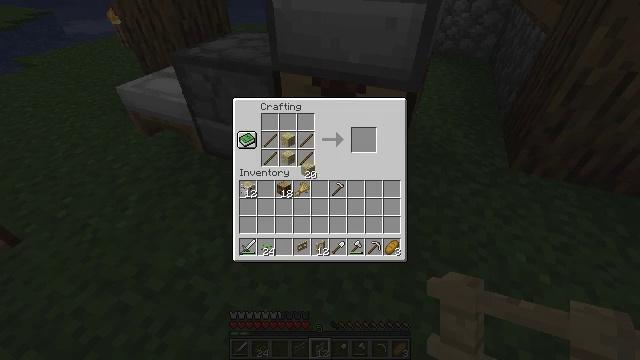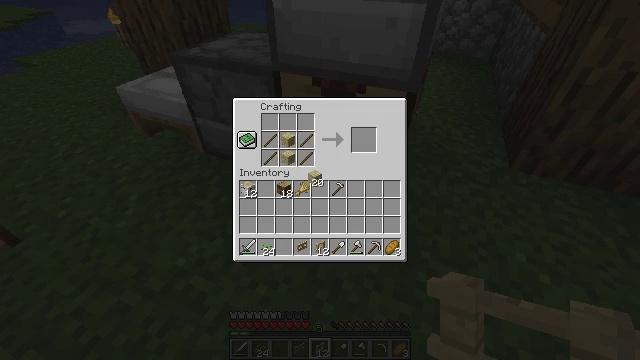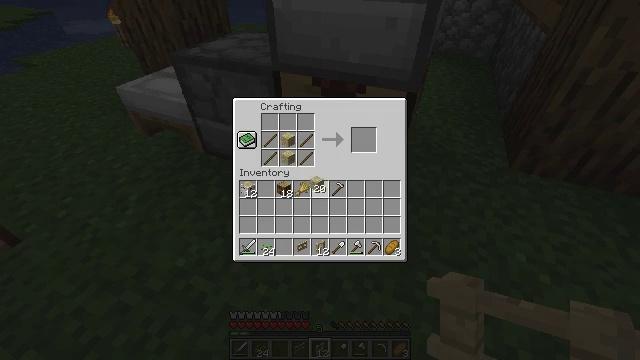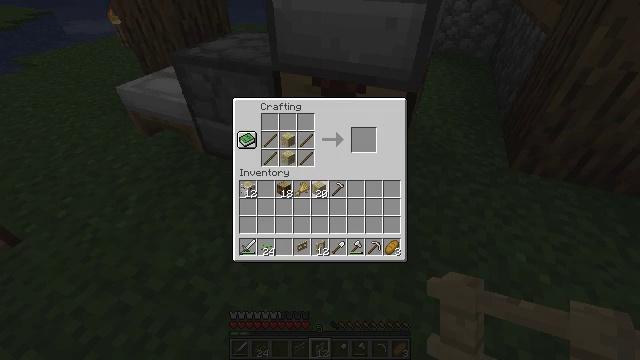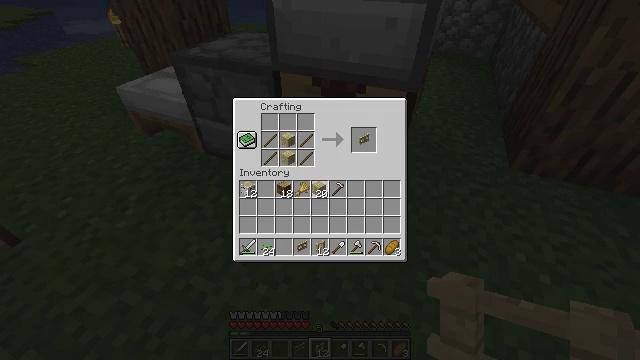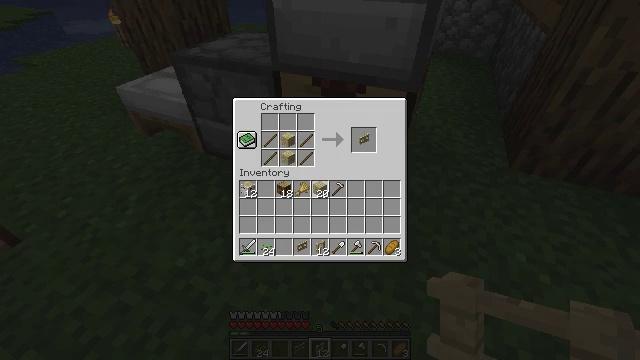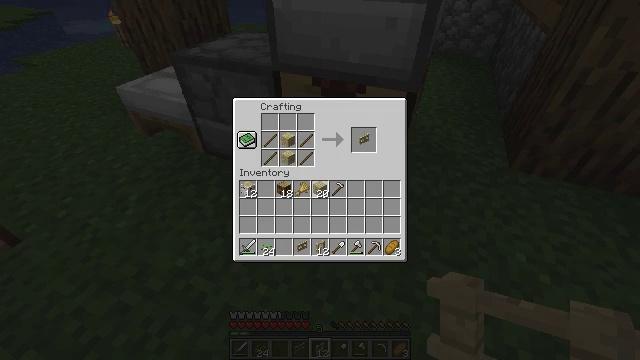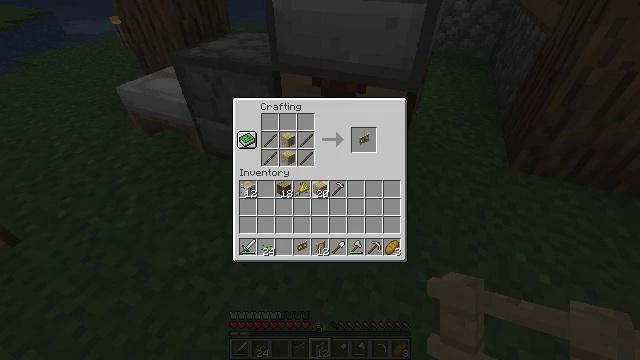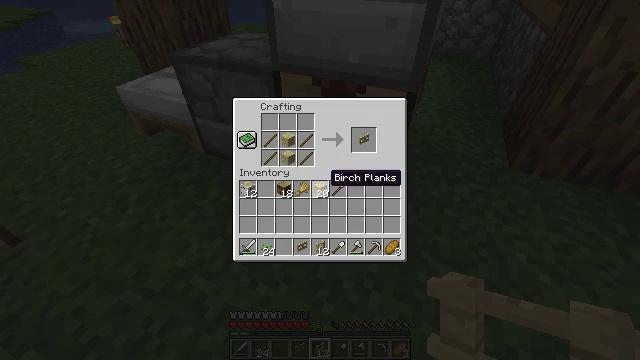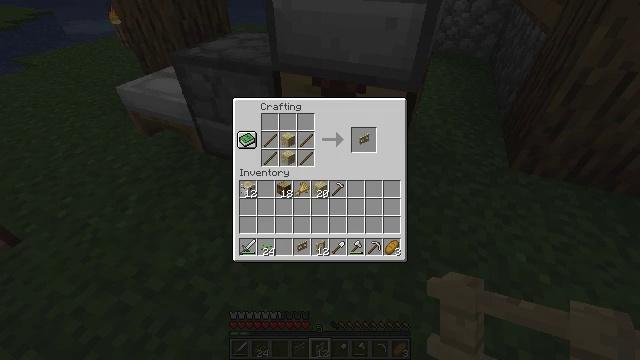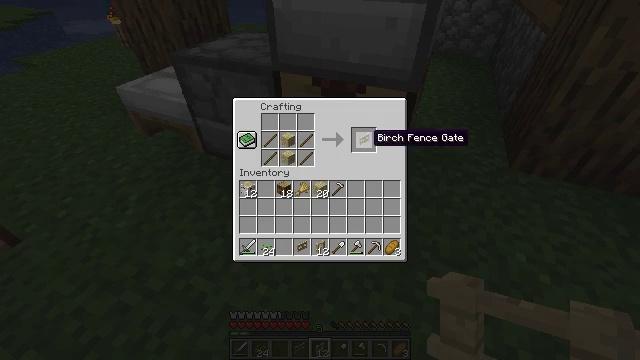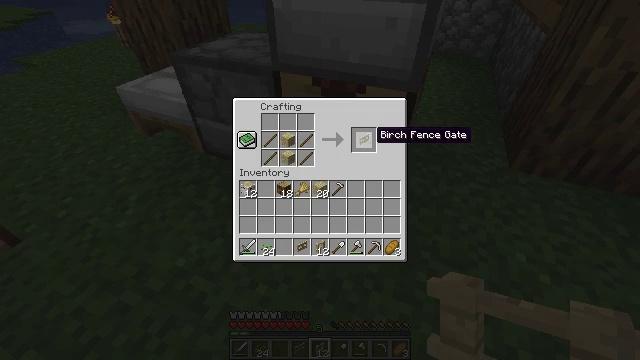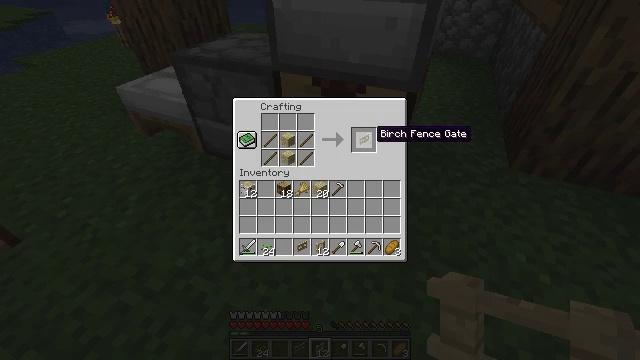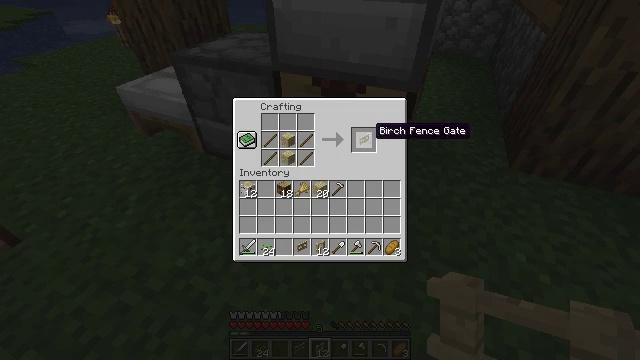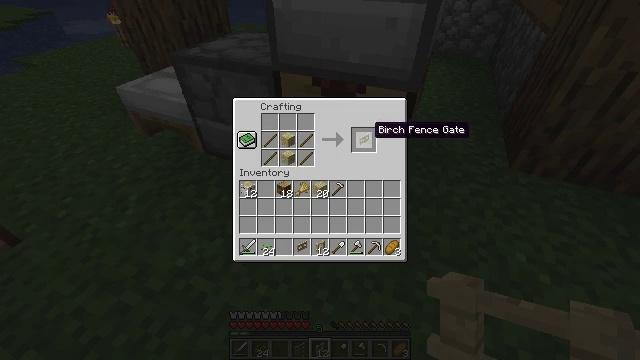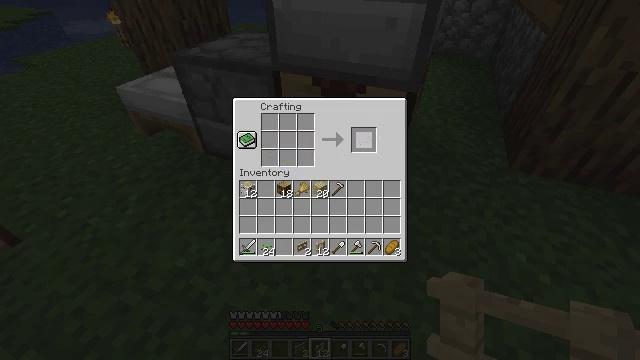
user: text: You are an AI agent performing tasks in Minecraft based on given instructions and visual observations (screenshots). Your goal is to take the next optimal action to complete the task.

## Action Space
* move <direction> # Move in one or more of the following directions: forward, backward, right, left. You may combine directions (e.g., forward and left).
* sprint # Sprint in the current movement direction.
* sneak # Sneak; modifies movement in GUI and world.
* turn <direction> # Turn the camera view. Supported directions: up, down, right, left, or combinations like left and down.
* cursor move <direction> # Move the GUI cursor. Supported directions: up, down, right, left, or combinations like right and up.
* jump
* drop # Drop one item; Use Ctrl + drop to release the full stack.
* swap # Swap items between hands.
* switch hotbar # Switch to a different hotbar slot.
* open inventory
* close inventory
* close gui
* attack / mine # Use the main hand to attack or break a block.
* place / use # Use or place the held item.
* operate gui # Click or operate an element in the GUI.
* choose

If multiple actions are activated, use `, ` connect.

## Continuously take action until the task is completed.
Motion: motion action
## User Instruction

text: Craft the birch fence gate using the crafting table.
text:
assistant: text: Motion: cursor move right and down
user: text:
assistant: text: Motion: no_op
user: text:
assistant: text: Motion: no_op
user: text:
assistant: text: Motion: no_op
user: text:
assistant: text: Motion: no_op
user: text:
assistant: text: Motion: operate gui
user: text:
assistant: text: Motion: operate gui
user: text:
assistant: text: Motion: no_op
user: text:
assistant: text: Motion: cursor move right and up
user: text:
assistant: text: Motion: cursor move right and up
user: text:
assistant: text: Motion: no_op
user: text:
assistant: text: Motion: no_op
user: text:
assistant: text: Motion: sneak
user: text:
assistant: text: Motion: sneak
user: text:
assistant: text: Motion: sneak, operate gui
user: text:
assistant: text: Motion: sneak, operate gui
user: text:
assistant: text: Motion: sneak, operate gui
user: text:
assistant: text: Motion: sneak, cursor move down
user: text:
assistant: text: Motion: sneak, cursor move left and down
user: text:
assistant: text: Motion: sneak